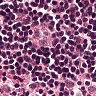
Metastatic tissue present: no